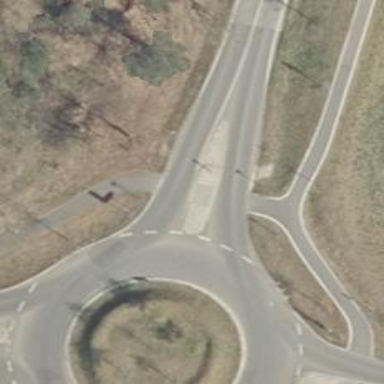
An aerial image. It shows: Road with "give way" sign.